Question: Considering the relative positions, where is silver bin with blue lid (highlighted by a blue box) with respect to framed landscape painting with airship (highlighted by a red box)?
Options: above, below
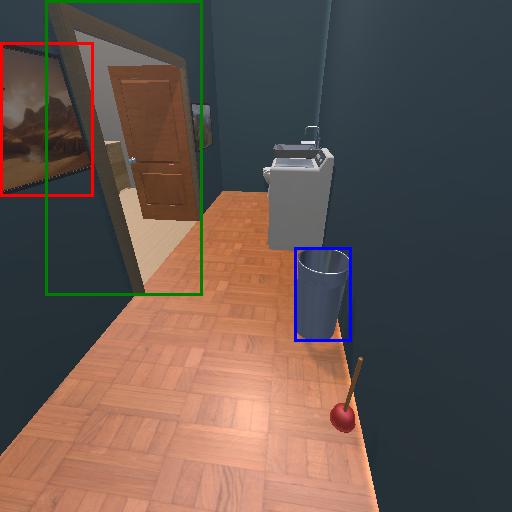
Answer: above